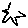
Label: star